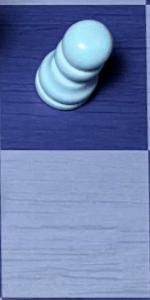
Label: Empty